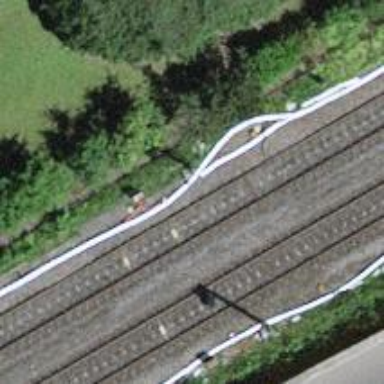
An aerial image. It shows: Railway signal.